Question: Why do I see this weird line in my GD pie graph?

Here's the PHP:
'''
<?php
$ratio = $_GET['ratio'];
$height = intval(isset($_GET['size']) ? $_GET['size'] : 200);
$width = intval(isset($_GET['size']) ? $_GET['size'] : 200);
$startDegree = 270;
$ratiodeg = $ratio * 360;
$image = imagecreatetruecolor($width,$height);
imagealphablending($image,false);
imagesavealpha($image,true);
$color = imagecolorallocate($image,127,26,40);
$grey = imagecolorallocate($image,200,200,200);
$transparent = imagecolorallocatealpha($image,255,255,255,127);
imagefilledrectangle($image,0,0,$width,$height,$transparent);
if($ratio > 0){
if($ratio < 1){
imagefilledarc($image,$width / 2,$height / 2,$width,$height,$ratiodeg + $startDegree,$startDegree,$grey,IMG_ARC_PIE);
}
imagefilledarc($image,$width / 2,$height / 2,$width,$height,$startDegree,$ratiodeg + $startDegree,$color,IMG_ARC_PIE);
}
else{
imagefilledarc($image,$width / 2,$height / 2,$width,$height,$startDegree,360 + $startDegree,$grey,IMG_ARC_PIE);
}
imagefilledellipse($image,$width / 2,$height / 2,$width * 0.95,$height * 0.95,$transparent);
header("Content-type: image/png");
imagepng($image);
imagedestroy($image);
?>
'''
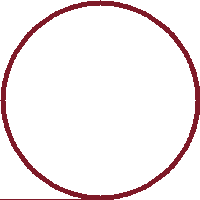
Answer:
I ran your code and got this image..
Here are my PHP details
Version: 5.4.3
GD: bundled (2.0.34 compatible)
What ratio are you passing? I used 1, 4, 4.65 (which made a circle with a bit missing) but I never got that line!